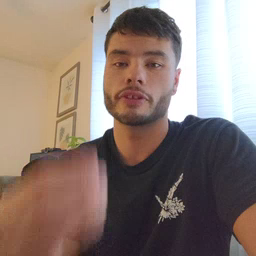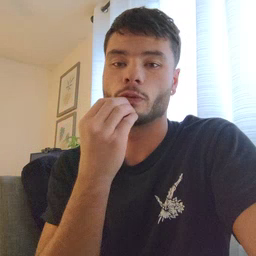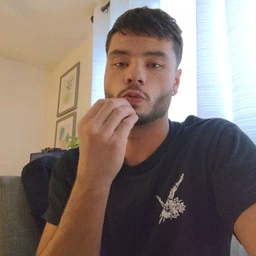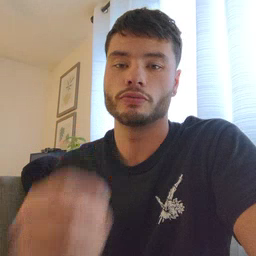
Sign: food